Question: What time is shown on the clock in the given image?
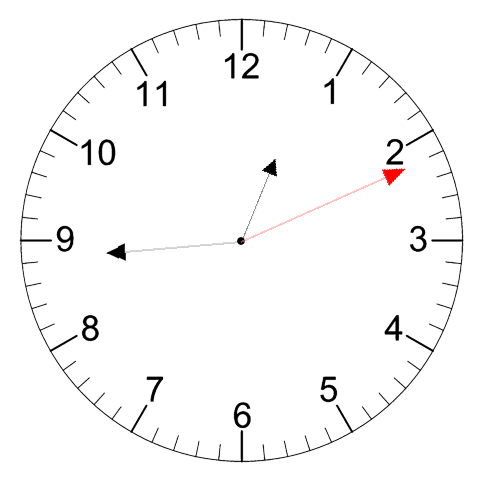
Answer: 12:44:11